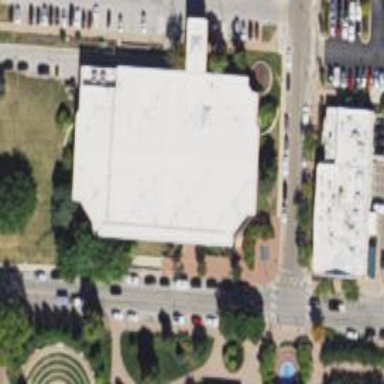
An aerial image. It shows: Building with white roof.